Question: I have a page (View), which sends AJAX queries in some intervals. User can work with this page very long time. But session expired in about 40-60 minutes. So AJAX-requests don't return usefull information.
My Web.config
'''
<system.web>
<sessionState
timeout="259200"
cookieName="SunTest.SessionId"
regenerateExpiredSessionId="true"
sqlCommandTimeout="200"
stateNetworkTimeout="200">
</sessionState>
<roleManager enabled="true" defaultProvider="SqlProvider" cacheRolesInCookie="true" cookieName=".ASPROLES" cookieTimeout="259200" cookiePath="/" cookieRequireSSL="false" cookieSlidingExpiration="true" cookieProtection="All">
<providers>
<add name="SqlProvider" type="System.Web.Security.SqlRoleProvider" connectionStringName="SqlServices" applicationName="/" />
</providers>
</roleManager>
<authentication mode="Forms">
<forms loginUrl="~" timeout="259200" protection="All" />
</authentication>
'''
I've changed my web.config
'''
<appSettings>
<add key="enableSimpleMembership" value="false" />
<add key="autoFormsAuthentication" value="false" />
</appSettings>
<system.web>
<sessionState
mode="SQLServer"
allowCustomSqlDatabase="true"
sqlConnectionString="Data Source=servername;Initial Catalog=dbname;User ID=username;Password=password"
timeout="259200"
cookieName="SunTest.SessionId"
regenerateExpiredSessionId="true"
sqlCommandTimeout="200"
stateNetworkTimeout="200">
</sessionState>
<roleManager createPersistentCookie="true" enabled="true" defaultProvider="SqlProvider" cacheRolesInCookie="true" cookieName=".ASPROLES" cookieTimeout="259200" cookiePath="/" cookieRequireSSL="false" cookieSlidingExpiration="true" cookieProtection="All">
<providers>
<add name="SqlProvider" type="System.Web.Security.SqlRoleProvider" connectionStringName="SqlServices" applicationName="/" />
</providers>
</roleManager>
<authentication mode="Forms">
<forms domain="help2b-2.hosting.parking.ru" name="ASPXFORMSAUTH" path="/" loginUrl="~" slidingExpiration="true" cookieless="UseCookies" timeout="259200" requireSSL="false" />
</authentication>
'''
It makes these cookies:

So, there are 3 cookies:
- SunTest.SessionId. 301 byte. Expires - Session.- ASPXFORMSAUTH. 301 byte. Expires - Session.- .ASPROLES. 565 byte. Expires - Tue, 10 Jul 2012 04:14:48 GMT
But after several minutes (something about 30-40), it deletes the .ASPROLES cookie. The user is signed out. So, AJAX queries don't work.
What is wrong with this config?
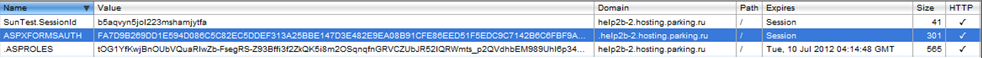
Answer: Are all your users losing session state at the same time? If so, your app pool could be recycling. <URL>
I would recommend you consider setting up your user session management so that it is able to survive application and session restarts. <URL>